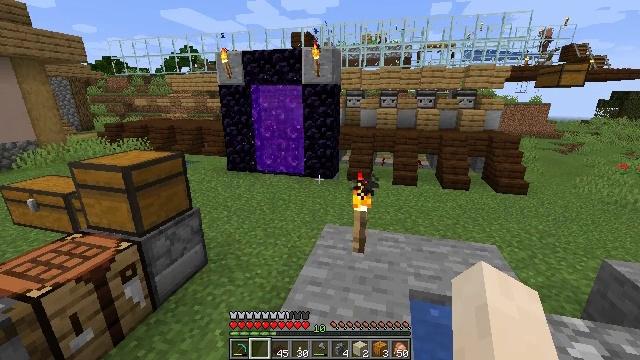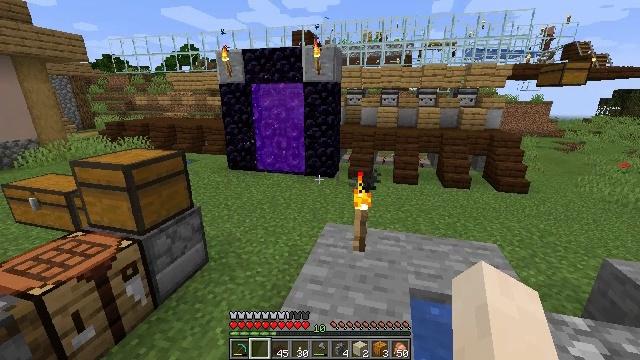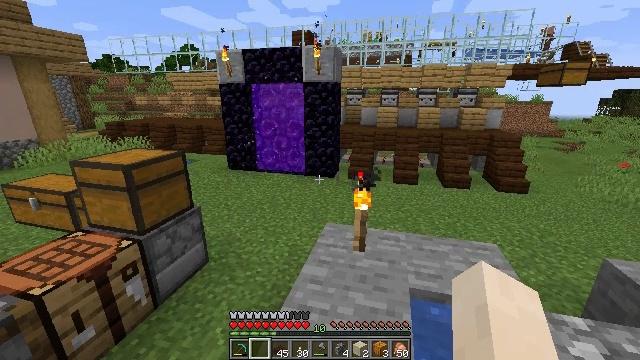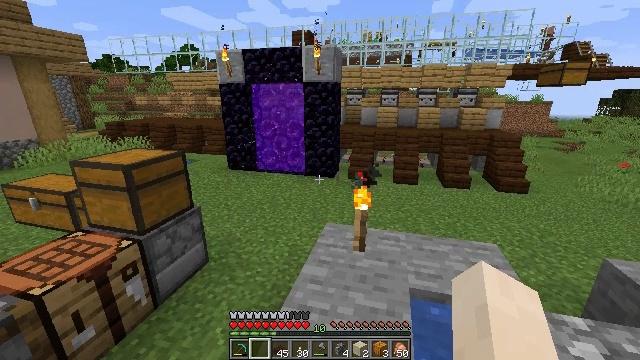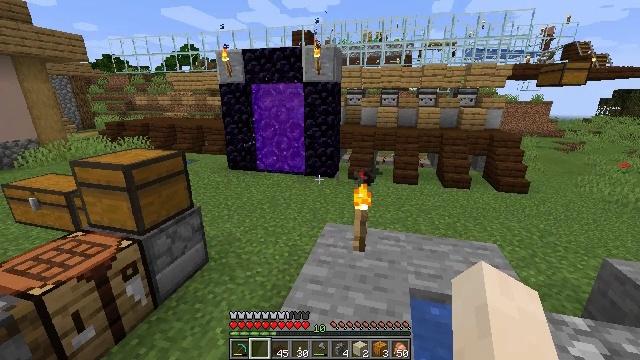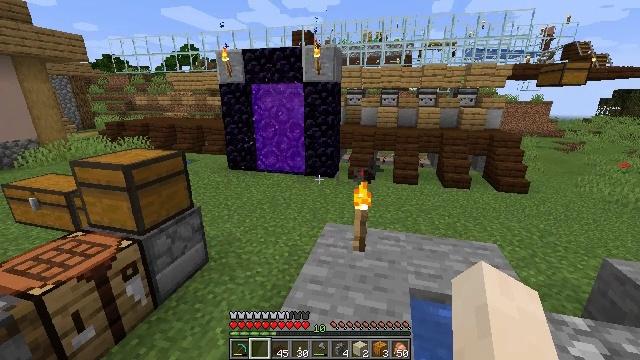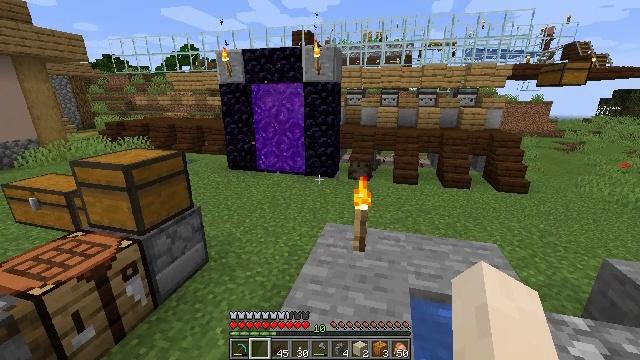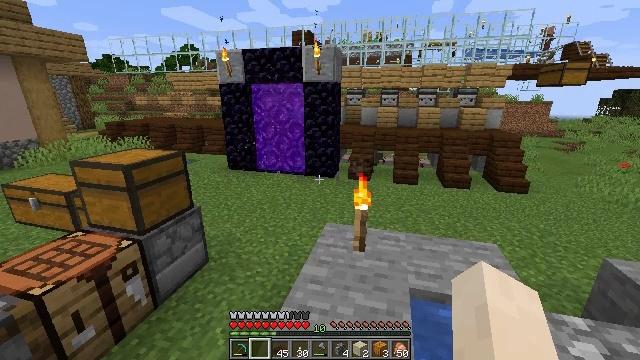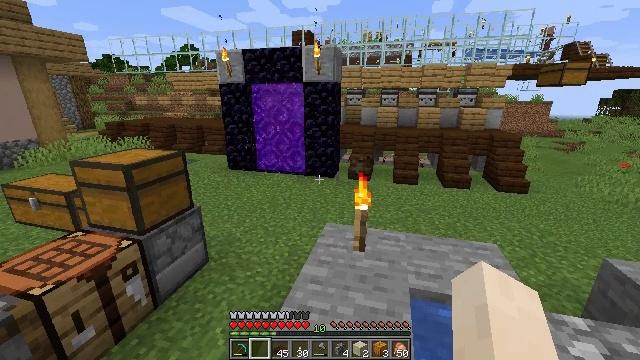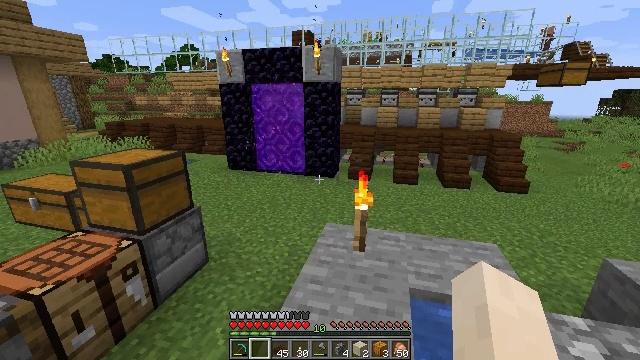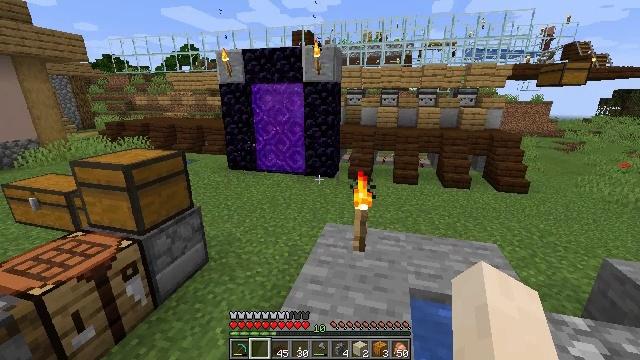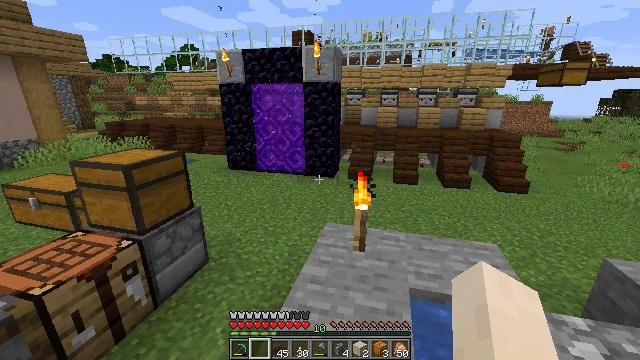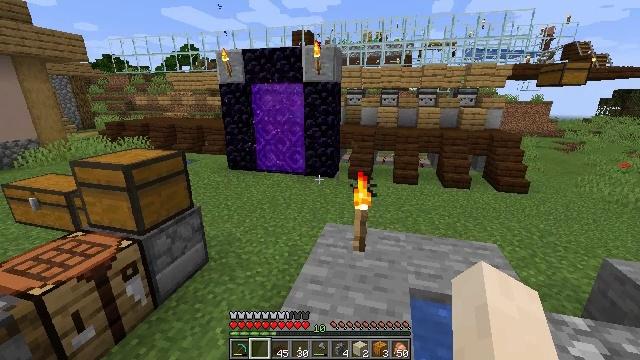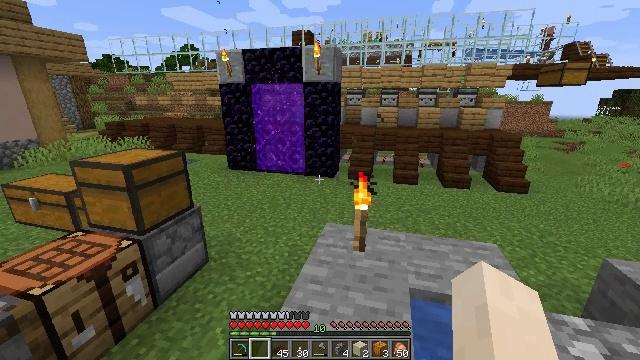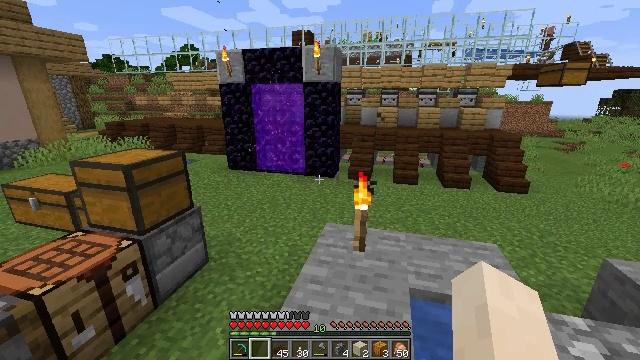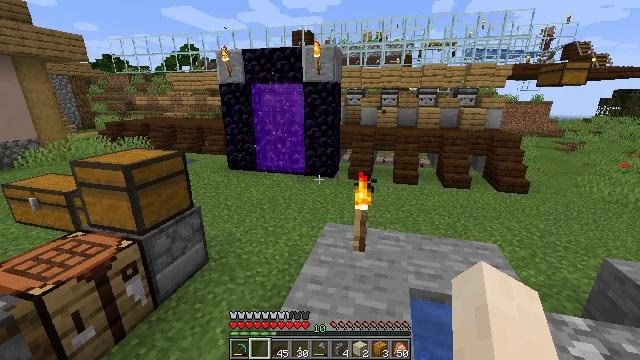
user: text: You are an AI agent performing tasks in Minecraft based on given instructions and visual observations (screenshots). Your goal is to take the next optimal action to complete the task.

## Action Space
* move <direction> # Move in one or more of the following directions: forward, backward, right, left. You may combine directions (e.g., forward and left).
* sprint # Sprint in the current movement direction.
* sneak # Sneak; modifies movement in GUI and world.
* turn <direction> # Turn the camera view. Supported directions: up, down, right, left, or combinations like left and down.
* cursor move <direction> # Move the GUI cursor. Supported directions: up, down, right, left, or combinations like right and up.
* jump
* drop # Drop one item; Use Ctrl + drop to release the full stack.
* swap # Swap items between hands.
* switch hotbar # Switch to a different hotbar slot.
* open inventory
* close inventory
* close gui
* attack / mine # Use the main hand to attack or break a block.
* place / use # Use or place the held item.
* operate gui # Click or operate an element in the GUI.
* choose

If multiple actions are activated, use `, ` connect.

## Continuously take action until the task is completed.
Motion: motion action
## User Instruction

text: Break the smoker to collect it.
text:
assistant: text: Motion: no_op
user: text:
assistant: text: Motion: no_op
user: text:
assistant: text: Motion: no_op
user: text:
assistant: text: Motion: no_op
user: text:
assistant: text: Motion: no_op
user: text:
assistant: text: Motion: no_op
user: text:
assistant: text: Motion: no_op
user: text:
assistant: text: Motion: no_op
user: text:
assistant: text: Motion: no_op
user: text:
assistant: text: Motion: no_op
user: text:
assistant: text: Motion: no_op
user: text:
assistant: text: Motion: no_op
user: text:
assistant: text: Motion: no_op
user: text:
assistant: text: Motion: no_op
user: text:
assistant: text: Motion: no_op
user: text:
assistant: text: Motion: no_op
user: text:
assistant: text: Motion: no_op
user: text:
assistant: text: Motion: no_op
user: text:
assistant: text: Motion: no_op
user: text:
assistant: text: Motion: no_op
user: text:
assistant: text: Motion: no_op
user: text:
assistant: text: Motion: no_op
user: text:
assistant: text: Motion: no_op
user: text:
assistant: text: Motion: no_op
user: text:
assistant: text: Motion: no_op
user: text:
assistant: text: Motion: no_op
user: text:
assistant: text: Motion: no_op
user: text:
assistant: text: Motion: no_op
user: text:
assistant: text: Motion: no_op
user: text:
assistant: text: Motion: turn left and down